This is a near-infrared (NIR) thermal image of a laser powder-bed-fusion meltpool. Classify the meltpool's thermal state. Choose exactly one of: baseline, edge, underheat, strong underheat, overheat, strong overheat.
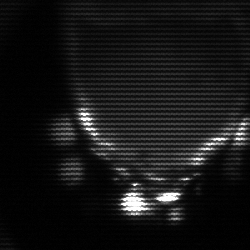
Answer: edge